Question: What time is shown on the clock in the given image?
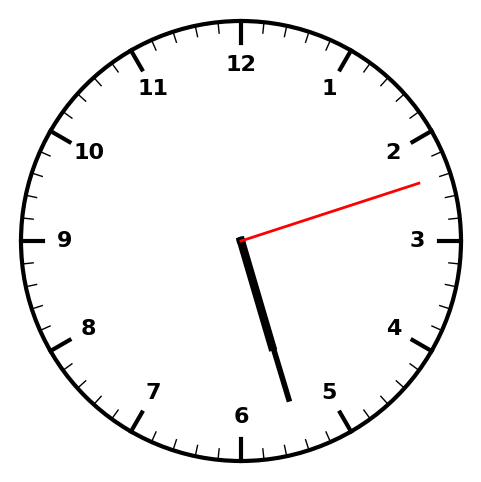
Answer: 05:27:12